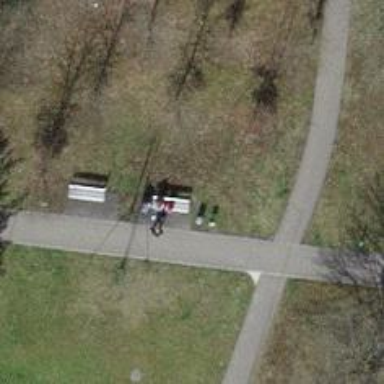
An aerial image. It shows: Bench for seating.